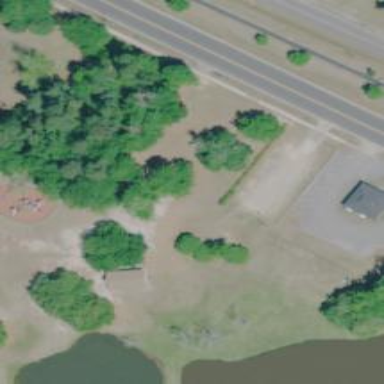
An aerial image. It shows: Disc golf hole.